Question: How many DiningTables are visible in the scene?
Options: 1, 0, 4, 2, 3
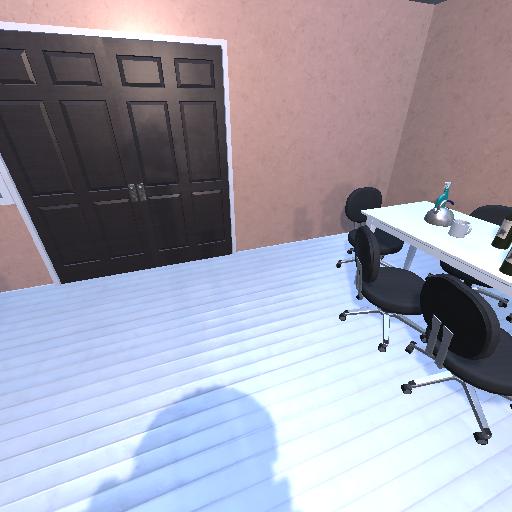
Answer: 1